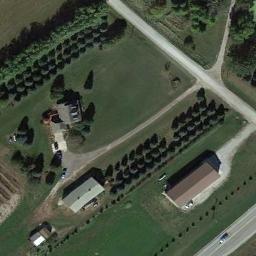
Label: sparse_residential